Aerial crown-view tile of a tropical tree (Barro Colorado Island, Panama), acquired 20241216:
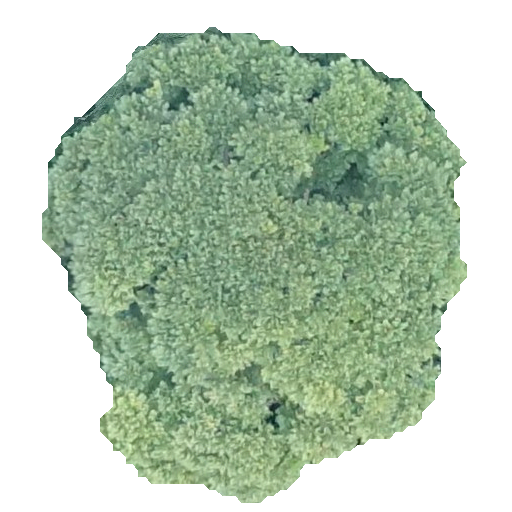
Species: Jacaranda copaia
GBIF accepted scientific name: Jacaranda copaia
Crown area: 215.675 m²